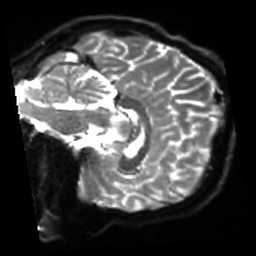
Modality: sbref
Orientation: sagittal
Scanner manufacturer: siemens
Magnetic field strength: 3 T
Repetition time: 4 s
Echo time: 0.0594 s